Aerial crown-view tile of a tropical tree (Barro Colorado Island, Panama), acquired 20250414:
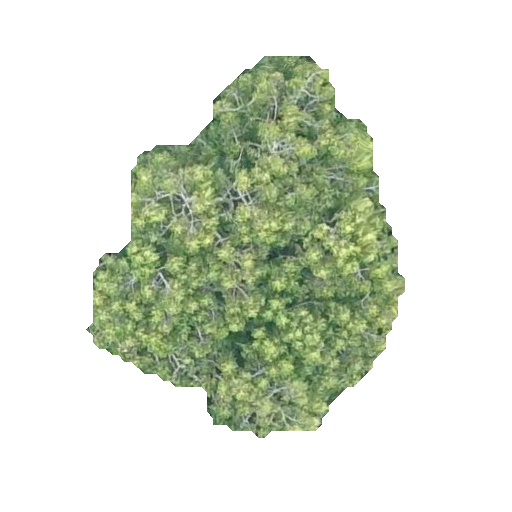
Species: Guatteria lucens
GBIF accepted scientific name: Guatteria lucens
Crown area: 117.665 m²